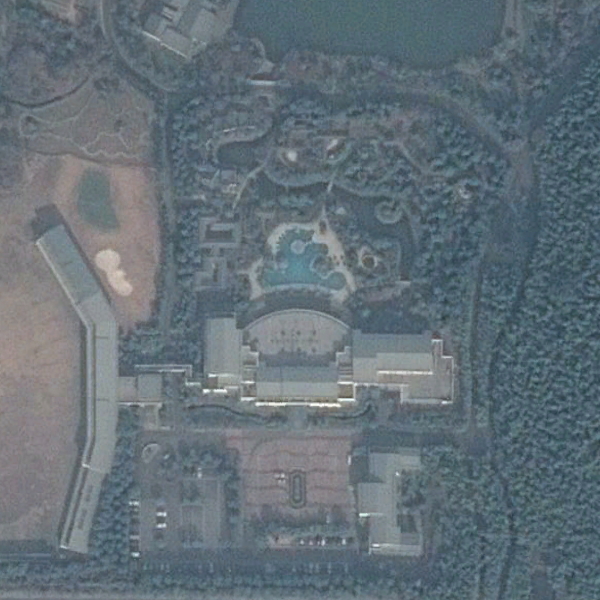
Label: Resort